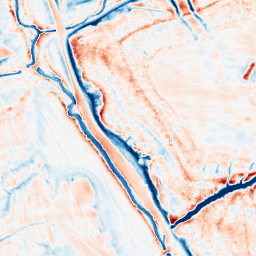
Category: edge_preserving
Decomposition family: anisotropic_diffusion
Decomposition parameters: iterations: 50
kappa: 10
gamma: 0.2
Upsampling method: bicubic_3x
Upsampling parameters: scale: 3
Upsampling scale: 3